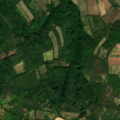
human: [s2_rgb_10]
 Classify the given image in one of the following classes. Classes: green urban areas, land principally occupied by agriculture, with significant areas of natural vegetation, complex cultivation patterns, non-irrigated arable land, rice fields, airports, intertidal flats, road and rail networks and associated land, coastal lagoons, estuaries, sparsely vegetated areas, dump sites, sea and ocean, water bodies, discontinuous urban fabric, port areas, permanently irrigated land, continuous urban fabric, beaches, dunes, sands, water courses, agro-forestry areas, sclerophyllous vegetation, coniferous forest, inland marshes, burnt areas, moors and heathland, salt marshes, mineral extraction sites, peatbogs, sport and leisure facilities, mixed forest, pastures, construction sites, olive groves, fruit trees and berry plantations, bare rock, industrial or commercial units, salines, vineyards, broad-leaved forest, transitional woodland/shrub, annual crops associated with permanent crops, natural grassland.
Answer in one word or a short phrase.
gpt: complex cultivation patterns, land principally occupied by agriculture, with significant areas of natural vegetation, broad-leaved forest